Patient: sex M, age 64
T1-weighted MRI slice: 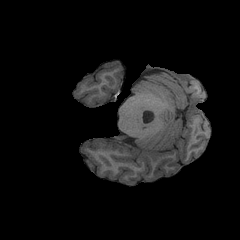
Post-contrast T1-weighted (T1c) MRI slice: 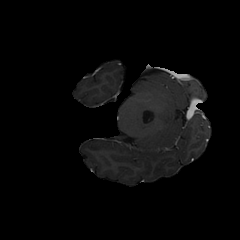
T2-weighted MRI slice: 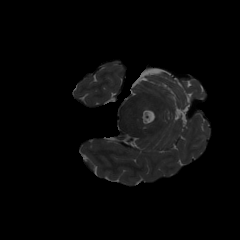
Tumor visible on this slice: no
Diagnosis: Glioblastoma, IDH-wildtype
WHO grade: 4